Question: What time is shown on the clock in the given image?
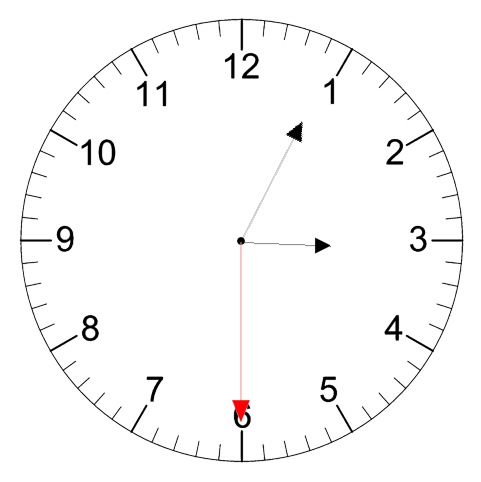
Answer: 03:04:30